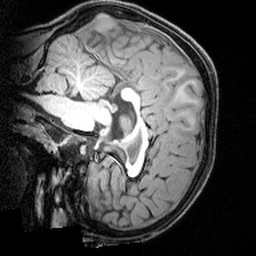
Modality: T1w
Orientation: sagittal
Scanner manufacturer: siemens
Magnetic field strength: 3 T
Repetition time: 1.9 s
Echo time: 0.00397 s